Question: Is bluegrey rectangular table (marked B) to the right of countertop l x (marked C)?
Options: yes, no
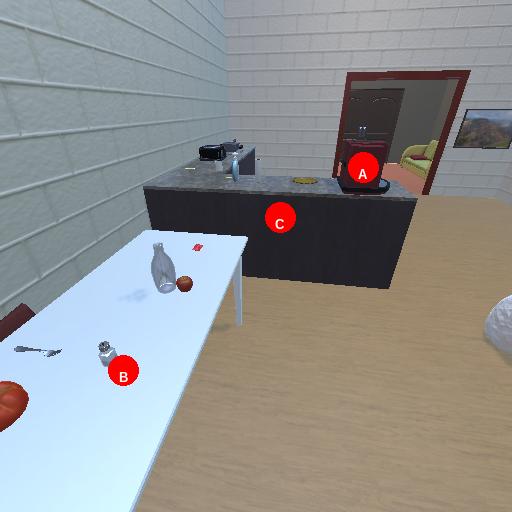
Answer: yes